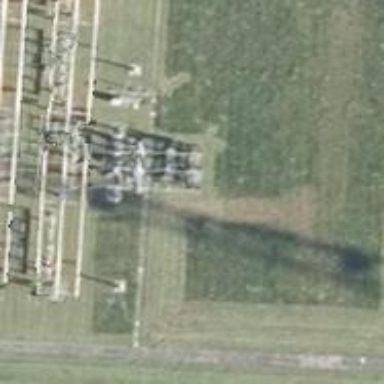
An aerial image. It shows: Three power lines with cables.